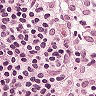
Metastatic tissue present: no